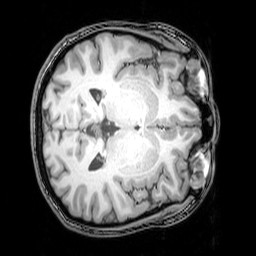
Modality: T1w
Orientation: axial
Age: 24
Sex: female
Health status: healthy
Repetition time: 0.081 s
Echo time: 0.037 s